Aerial crown-view tile of a tropical tree (Barro Colorado Island, Panama), acquired 20250414:
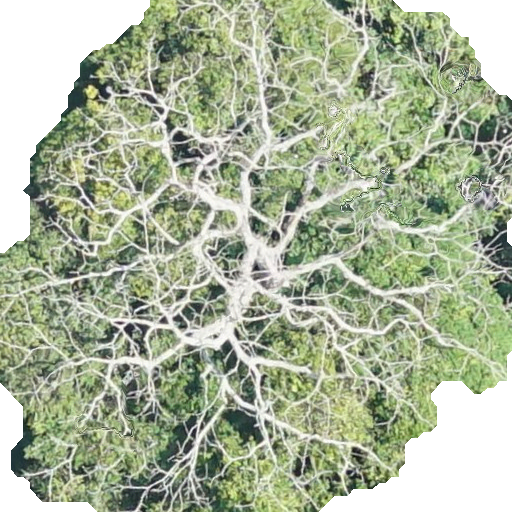
Species: Pseudobombax septenatum
GBIF accepted scientific name: Pseudobombax septenatum
Crown area: 356.3 m²